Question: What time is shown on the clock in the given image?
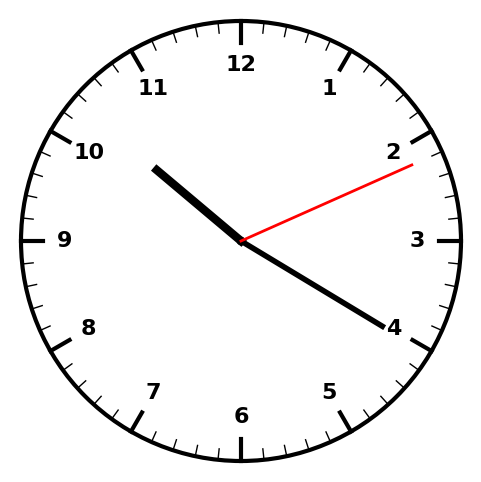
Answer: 10:20:11